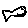
Label: fish